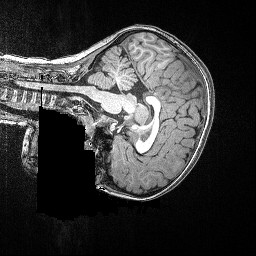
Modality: T1w
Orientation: sagittal
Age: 82
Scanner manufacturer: siemens
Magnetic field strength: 3 T
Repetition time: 2.5 s
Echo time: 0.00347 s